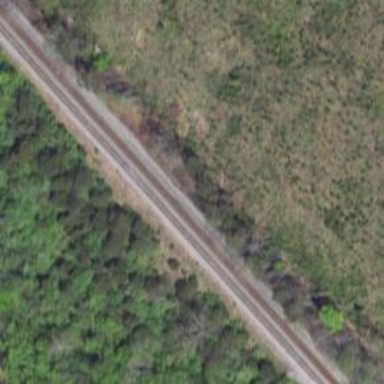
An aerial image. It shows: Railway track.